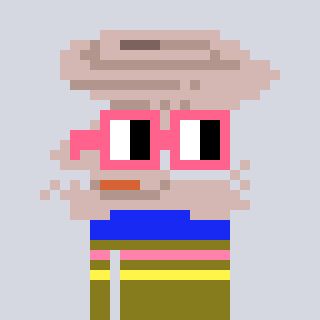
a pixel art character with square pink glasses, a tornado-shaped head and a gunk-colored body on a cool background